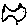
Label: fish